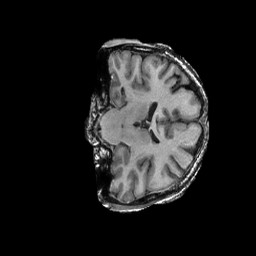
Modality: T1w
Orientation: coronal
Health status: ill
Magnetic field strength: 3 T